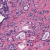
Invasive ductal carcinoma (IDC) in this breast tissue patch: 1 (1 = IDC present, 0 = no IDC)